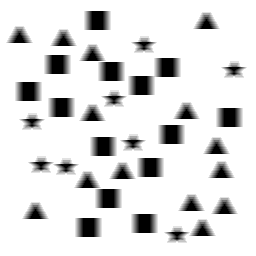
Squares: 14
Triangles: 14
Stars: 8
Total shapes: 36